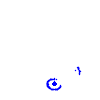
Particle: kaon